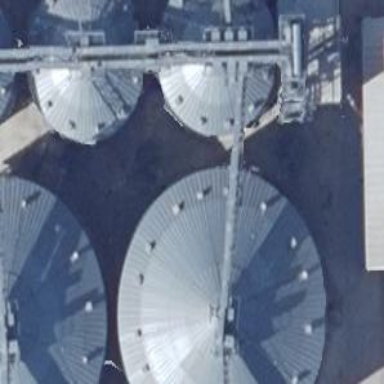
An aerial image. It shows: Silo.